Interaction volume radius: 5 \u00c5
Interaction volume height: 20 \u00c5
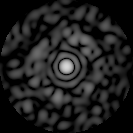
Disorder parameter: 0.8308